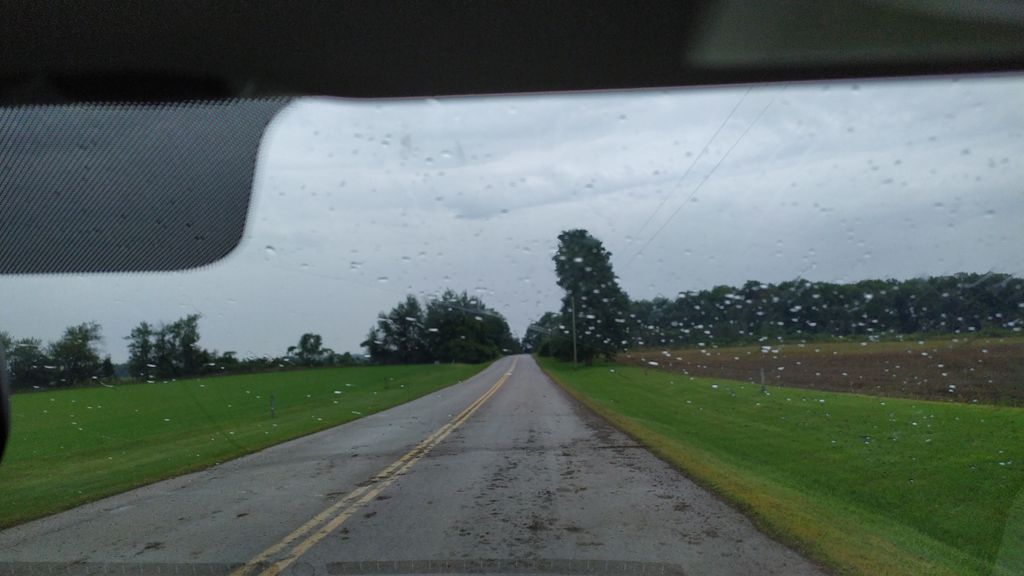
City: kitchener-waterloo